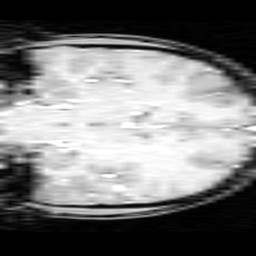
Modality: inplaneT1
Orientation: coronal
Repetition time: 0.2 s
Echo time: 0.0036 s